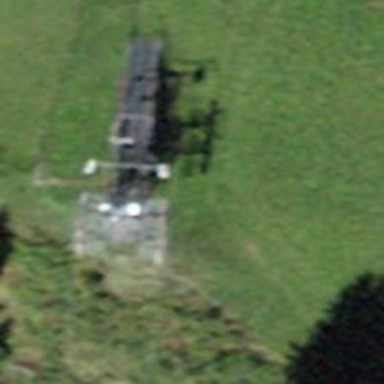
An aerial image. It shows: Pylon for aerialway.